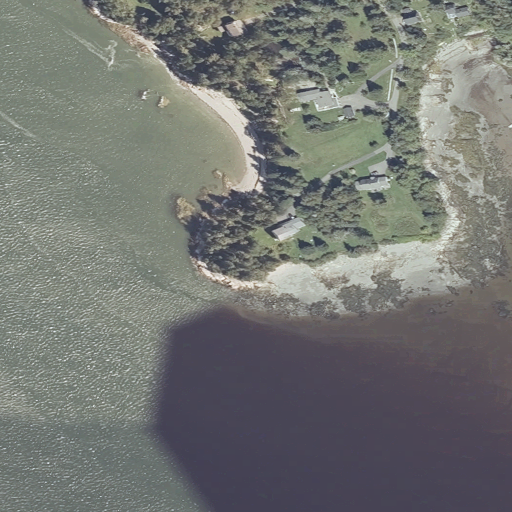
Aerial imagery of cape in Maine named Fickett Point containing open water, herbaceous wetlands, low intensity development, mixed forest, barren land, medium intensity development, evergreen forest, and open development